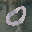
Label: 0